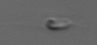
Label: flagellate_morphotype3